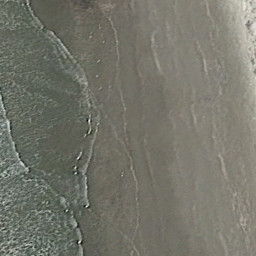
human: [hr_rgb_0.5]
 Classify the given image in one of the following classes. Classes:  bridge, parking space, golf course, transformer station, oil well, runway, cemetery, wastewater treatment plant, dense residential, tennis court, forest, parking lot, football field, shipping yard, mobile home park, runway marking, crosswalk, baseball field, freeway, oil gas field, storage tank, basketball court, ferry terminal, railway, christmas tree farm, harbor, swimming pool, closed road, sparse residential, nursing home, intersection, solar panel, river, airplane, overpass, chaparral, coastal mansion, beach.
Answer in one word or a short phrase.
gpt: beach